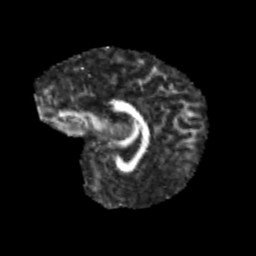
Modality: FA
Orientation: sagittal
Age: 10
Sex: female
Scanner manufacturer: siemens
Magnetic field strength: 3 T
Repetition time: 3.8 s
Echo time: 0.07 s